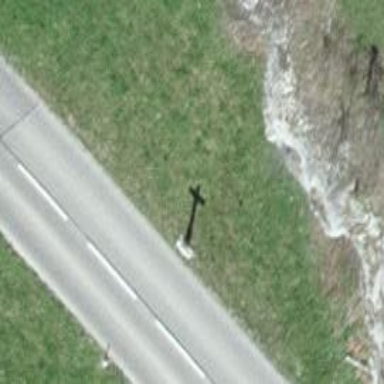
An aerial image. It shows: Wayside cross with historic significance.